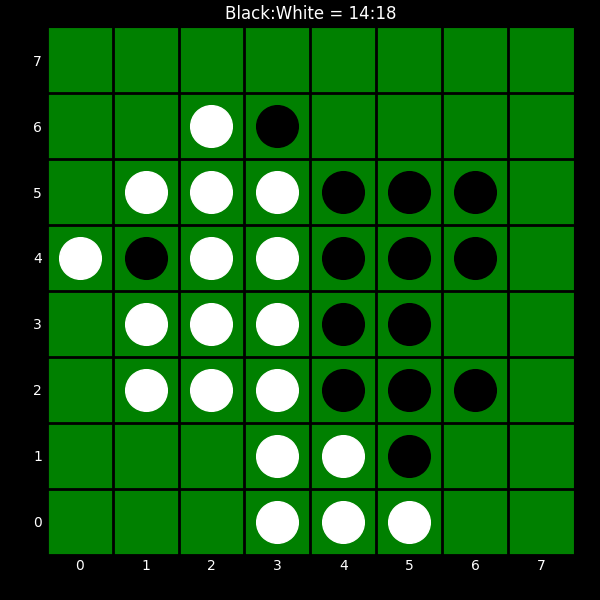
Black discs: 14
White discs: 18